RGB frame:
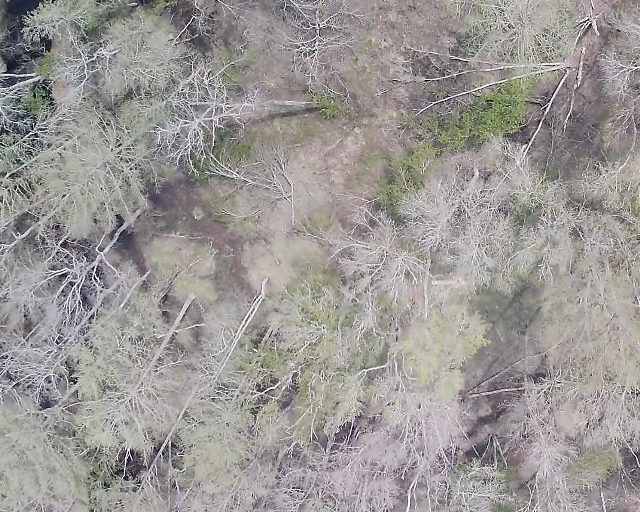
Thermal frame:
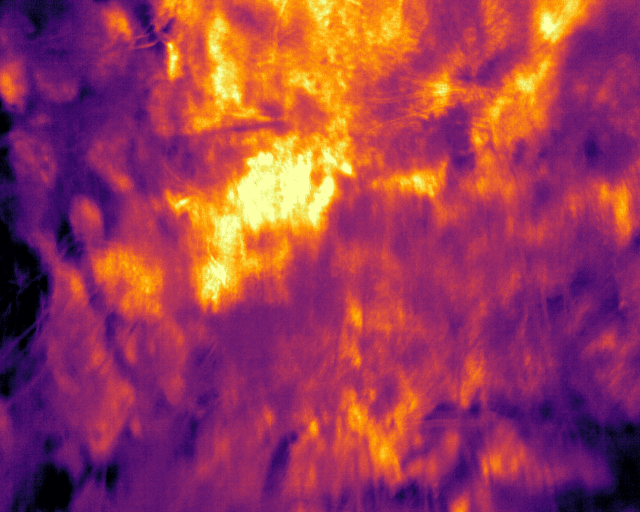
Captured: 2026-02-26 03:45:37
Pixels at or above 80 °C: 0 (fraction of frame: 0)